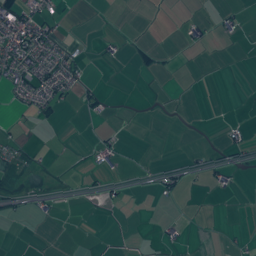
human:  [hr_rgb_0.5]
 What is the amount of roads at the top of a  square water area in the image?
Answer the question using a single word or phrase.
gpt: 0

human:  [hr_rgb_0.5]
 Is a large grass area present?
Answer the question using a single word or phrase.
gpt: yes

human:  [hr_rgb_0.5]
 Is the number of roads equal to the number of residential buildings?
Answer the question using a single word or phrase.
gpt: no

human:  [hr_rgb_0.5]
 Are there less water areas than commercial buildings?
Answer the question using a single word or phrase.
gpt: no

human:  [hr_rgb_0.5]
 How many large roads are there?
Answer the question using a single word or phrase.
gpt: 0

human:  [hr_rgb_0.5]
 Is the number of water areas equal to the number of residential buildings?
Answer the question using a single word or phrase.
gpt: no

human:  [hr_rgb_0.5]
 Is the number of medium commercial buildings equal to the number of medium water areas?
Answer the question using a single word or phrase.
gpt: no

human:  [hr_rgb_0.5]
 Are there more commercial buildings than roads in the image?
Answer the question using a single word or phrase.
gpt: no

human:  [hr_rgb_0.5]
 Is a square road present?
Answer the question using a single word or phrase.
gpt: no

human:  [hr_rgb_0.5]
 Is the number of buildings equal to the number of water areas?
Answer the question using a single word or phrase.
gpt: no

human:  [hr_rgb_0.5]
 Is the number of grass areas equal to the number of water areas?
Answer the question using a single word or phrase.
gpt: no

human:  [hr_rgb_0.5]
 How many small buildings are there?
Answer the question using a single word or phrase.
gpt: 1215

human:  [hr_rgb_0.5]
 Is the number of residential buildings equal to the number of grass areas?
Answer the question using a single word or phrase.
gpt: no

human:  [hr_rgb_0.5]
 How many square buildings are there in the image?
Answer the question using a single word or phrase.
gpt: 6

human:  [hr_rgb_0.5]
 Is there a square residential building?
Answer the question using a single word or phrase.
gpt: yes

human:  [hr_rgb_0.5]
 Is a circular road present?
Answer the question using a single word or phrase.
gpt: no

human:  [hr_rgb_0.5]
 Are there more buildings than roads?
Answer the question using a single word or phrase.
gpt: yes

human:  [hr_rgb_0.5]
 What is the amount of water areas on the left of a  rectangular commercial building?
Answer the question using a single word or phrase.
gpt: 23

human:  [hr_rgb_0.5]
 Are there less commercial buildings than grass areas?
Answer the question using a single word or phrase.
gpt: yes

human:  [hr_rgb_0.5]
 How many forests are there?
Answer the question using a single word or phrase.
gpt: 32

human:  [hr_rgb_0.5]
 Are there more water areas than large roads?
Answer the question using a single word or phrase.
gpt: yes

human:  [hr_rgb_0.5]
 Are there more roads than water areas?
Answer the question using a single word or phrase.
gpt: yes

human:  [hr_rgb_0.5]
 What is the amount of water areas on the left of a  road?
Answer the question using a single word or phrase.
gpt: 37

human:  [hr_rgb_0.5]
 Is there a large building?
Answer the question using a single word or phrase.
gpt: yes

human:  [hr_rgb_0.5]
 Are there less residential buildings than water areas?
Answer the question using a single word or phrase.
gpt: no

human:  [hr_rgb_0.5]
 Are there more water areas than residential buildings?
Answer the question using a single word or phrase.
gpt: no

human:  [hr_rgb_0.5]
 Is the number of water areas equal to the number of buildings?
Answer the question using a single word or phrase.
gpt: no

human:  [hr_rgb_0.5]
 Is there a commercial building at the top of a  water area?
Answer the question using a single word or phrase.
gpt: yes

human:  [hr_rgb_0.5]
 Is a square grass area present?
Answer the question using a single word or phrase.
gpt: no

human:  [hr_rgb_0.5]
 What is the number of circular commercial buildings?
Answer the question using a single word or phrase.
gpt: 0

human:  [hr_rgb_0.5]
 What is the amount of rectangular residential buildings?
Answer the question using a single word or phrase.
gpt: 648

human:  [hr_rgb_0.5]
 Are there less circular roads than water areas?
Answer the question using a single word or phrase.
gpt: yes

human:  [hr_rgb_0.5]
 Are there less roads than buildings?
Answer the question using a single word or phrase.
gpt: yes

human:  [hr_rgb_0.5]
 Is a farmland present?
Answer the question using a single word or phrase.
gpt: yes

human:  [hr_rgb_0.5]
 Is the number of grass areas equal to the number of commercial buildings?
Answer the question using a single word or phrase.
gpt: no

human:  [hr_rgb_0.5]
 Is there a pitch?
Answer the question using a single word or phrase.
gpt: yes